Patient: sex F, age 62
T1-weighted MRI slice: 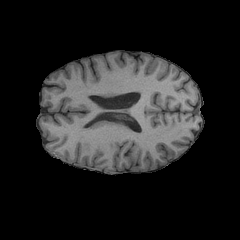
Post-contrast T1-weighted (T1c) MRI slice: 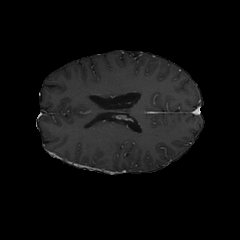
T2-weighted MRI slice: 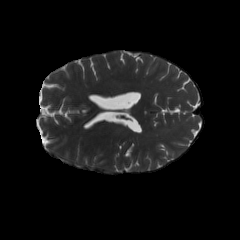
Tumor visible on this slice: no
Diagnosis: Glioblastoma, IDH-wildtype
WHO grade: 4